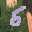
Label: 5